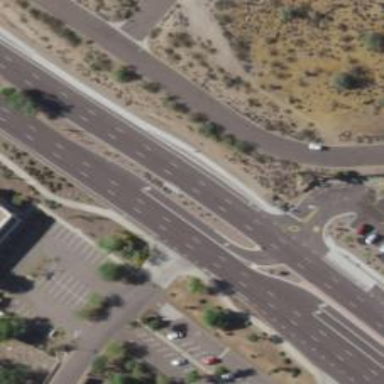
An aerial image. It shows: Asphalt road with primary link designation.